Interaction volume radius: 5 \u00c5
Interaction volume height: 20 \u00c5
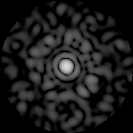
Disorder parameter: 0.8367